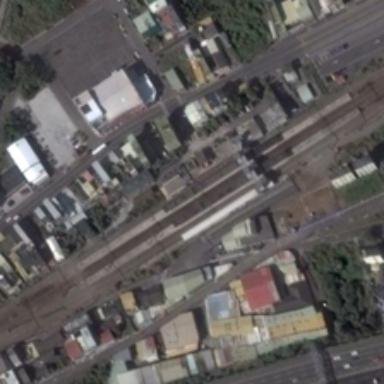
Some buildings and green trees are in two sides of a railway station .